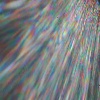
Label: sunburn